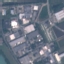
Land use / land cover: Industrial